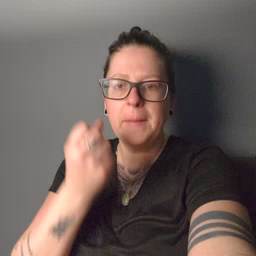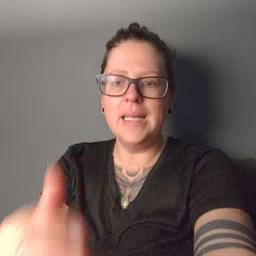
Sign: many